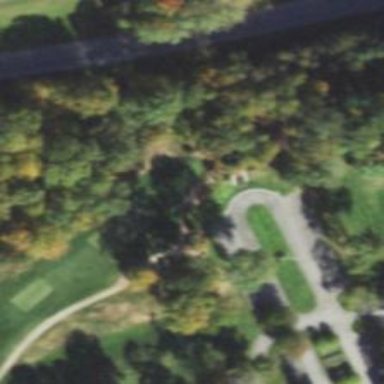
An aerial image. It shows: Path for both road and golf.